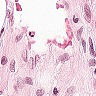
Metastatic tissue present: no